Question: I want to centre a image on my menu bar between two other divs, here is a image showing what i am trying to do is:
I want to place the social icons in the centre where the red box is, i know i could do this by playing around with padding and margins and doing it pixel by pixel but is there a way which it could be positioned there perfectly ?
I have tried adding margin-left:auto; and margin-right:auto; to the surrounding div however this didn't do anything.
Here is my HTML :
'''
<div id="header">
<div id="pre_header">
<div class="pre_header_content">
<div id="pre_header_content_left">
<ul>
<a href="pages/#.php"><li><img class="navigation_icons" src="images/navigation/voucher.png" width="12"></img>Voucher codes</li></a>
<a href="pages/#.php"><li><img class="navigation_icons" src="images/navigation/basket.png" width="12"></img>In-store codes</li></a>
<a href="pages/#.php"><li><img class="navigation_icons" src="images/navigation/mouse.png" width="12"></img>Online codes</li></a>
<a href="pages/#.php"><li><img class="navigation_icons" src="images/navigation/speaker.png" width="12"></img>Advertise</li></a>
</ul>
</div>
<div id="pre_header_social_icons">
<a href="pages/#.php"><img class="header_social_icons" src="images/social/header_facebook_grey.png" onmouseover="this.src='images/social/header_facebook_white.png'" onmouseout="this.src='images/social/header_facebook_grey.png'" width="14"></img></a>
<a href="pages/#.php"><img class="header_social_icons" src="images/social/header_twitter_grey.png" onmouseover="this.src='images/social/header_twitter_white.png'" onmouseout="this.src='images/social/header_twitter_grey.png'" width="14"></img></a>
<a href="pages/#.php"><img class="header_social_icons" src="images/social/header_google_grey.png" onmouseover="this.src='images/social/header_google_white.png'" onmouseout="this.src='images/social/header_google_grey.png'" width="14"></img></a>
</div>
<div id="pre_header_content_right">
<ul>
<a href="pages/#.php"><li><img class="navigation_icons" src="images/navigation/login.png" width="12"></img>Login</li></a>
<a href="pages/#.php"><li><img class="navigation_icons" src="images/navigation/thumb.png" width="12"></img>Sign up</li></a>
</ul>
</div>
</div>
</div>
<div id="main_header">
<div class="main_header_content">
Test
</div>
</div>
</div>
'''
Here is my CSS:
'''
#pre_header {
width:100%;
height:30px;
background-color:#202020;
border-bottom:1px solid black;
}
.pre_header_content {
margin:0 auto;
width:1140px;
}
#pre_header_content_left {
float:left;
}
#pre_header_content_left ul {
list-style-type: none;
margin: 0;
padding: 0;
line-height:30px;
}
#pre_header_content_left li {
display: inline;
border-right: 1px solid #292929;
border-left: 1px solid #292929;
padding:6px 15px 5px 15px;
margin-right:-2px;
font-size:14px;
}
#pre_header_content_left a {
text-decoration:none;
color:#fff;
}
#pre_header_content_left li:hover {
background-color:#4e4e4e;
}
#pre_header_content_right {
float:right;
}
#pre_header_content_right ul {
list-style-type: none;
margin: 0;
padding: 0;
line-height:30px;
}
#pre_header_content_right li {
display: inline;
border-right: 1px solid #292929;
border-left: 1px solid #292929;
padding:6px 15px 5px 15px;
margin-right:-2px;
font-size:14px;
}
#pre_header_content_right a {
text-decoration:none;
color:#fff;
}
#pre_header_content_right li:hover {
background-color:#4e4e4e;
}
.navigation_icons {
padding-right:5px;
}
#pre_header_social_icons {
float:none;
display:inline;
line-height: 30px;
margin-left: 0;
margin-right: 0;
}
.header_social_icons {
padding-left:5px;
padding-right:5px;
}
#main_header {
width:100%;
height:70px;
background-color:#343434;
}
.main_header_content {
margin:0 auto;
width:1140px;
}
'''
What is the solution?
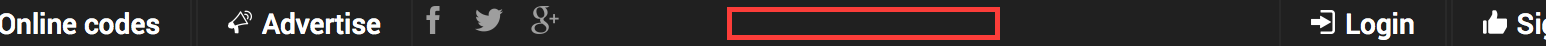
Answer: I think the only possibility here is to work with percentages.
I've edited your HTML down to the basics and this is what I came up with:
'''
<div id="header">
<div id="pre_header">
<div class="pre_header_content">
<div id="pre_header_content_left">
</div>
<div id="pre_header_social_icons">
</div>
<div id="pre_header_content_right">
</div>
</div>
</div>
</div>
'''
'''
#pre_header {
width:1140px;
height:30px;
background-color:#202020;
border-bottom:1px solid black;
}
#pre_header_content_left {
float:left;
width: 40%;
height: 30px;
background:blue
}
#pre_header_content_right {
float:right;
height:30px;
width:15%;
background:yellow;
}
.navigation_icons {
padding-right:5px;
}
#pre_header_social_icons {
float:none;
display:inline-block;
line-height: 30px;
margin: 0 auto;
position:relative;
width: 45%;
height: 30px;
background-color:red;
text-align: center;
}
.header_social_icons {
padding-left:5px;
padding-right:5px;
}
'''
<URL>
What I've done is give the 'pre_header_content_left' a width of '40%', the 'pre_header_content_right' a width of '15%' and the remaining '45%' got applied on the 'social_icons', which already had a 'text-align: center' from Marcos' answer.
You might want to play around with the fiddle, so it fits exactly your needs. I've used your static '1140px'-wide bar now, but I recommend you use % there as well and apply some kind of CSS style when a piece of the menu-bar gets below 'X%'.
Also: Take a look at <URL> and see if you can use the accepted answer to make something that automatically fills up the remaining % with your 'social_icons' instead of giving it a static '%-width'.